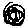
Label: moon